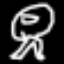
Label: frog